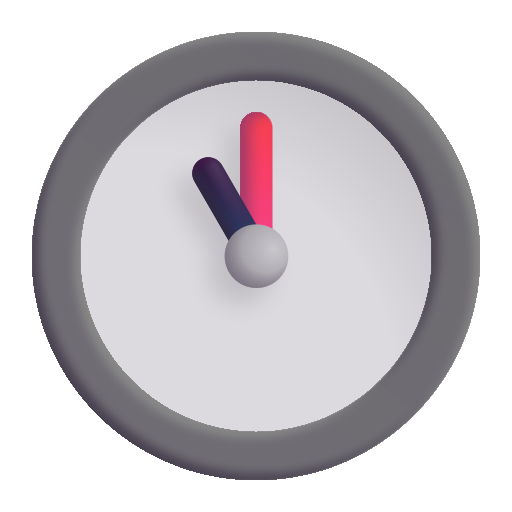
eleven oclock color